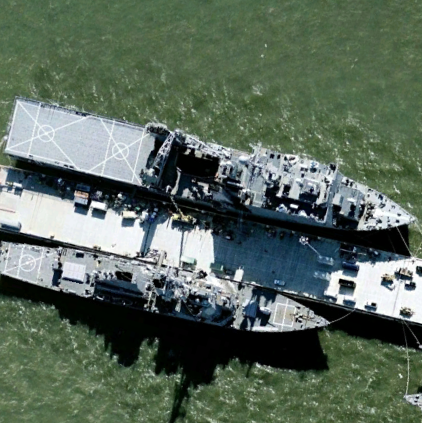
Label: combat